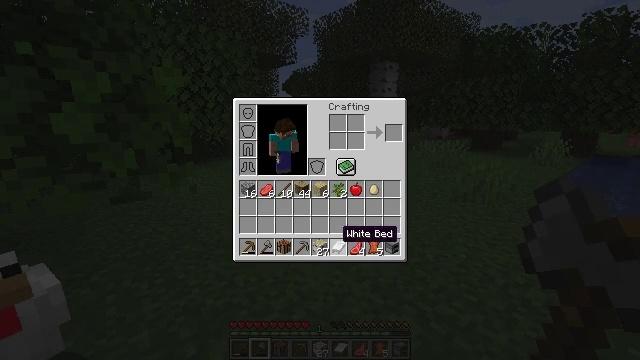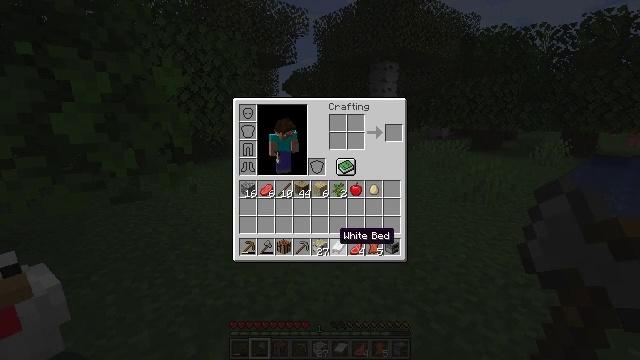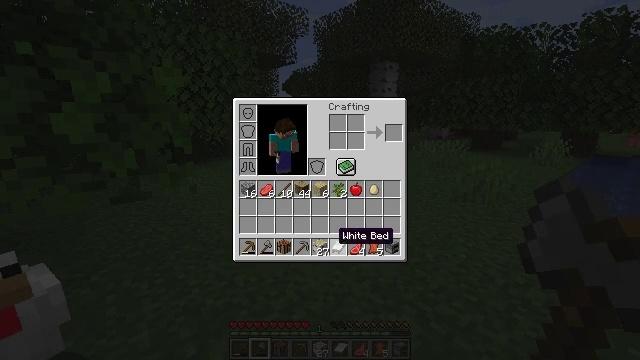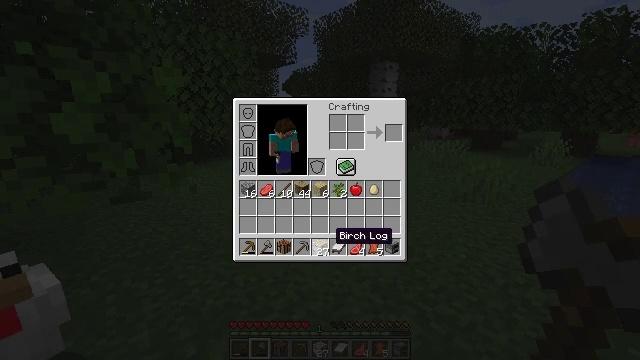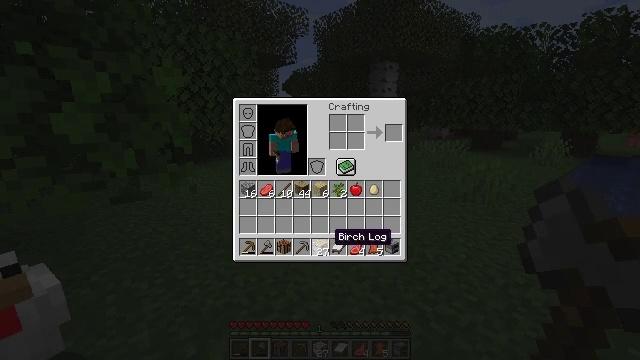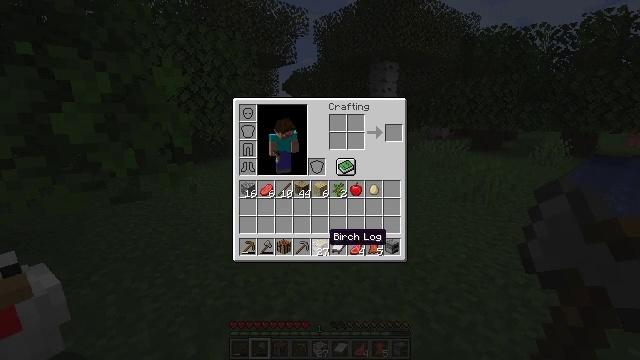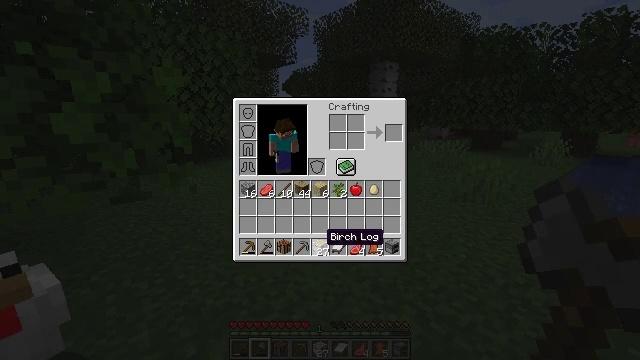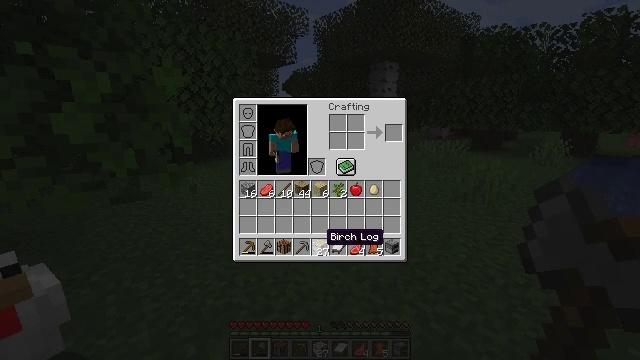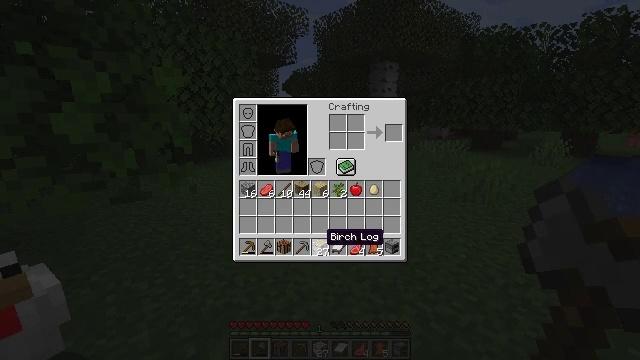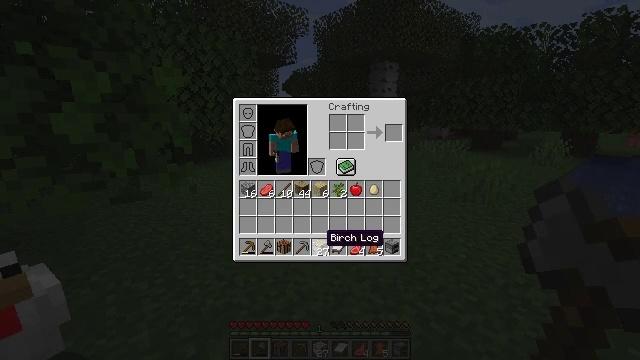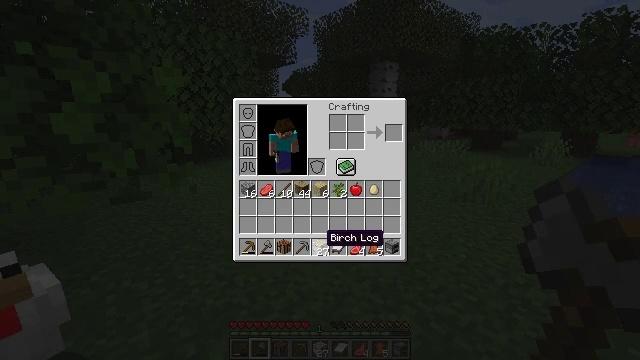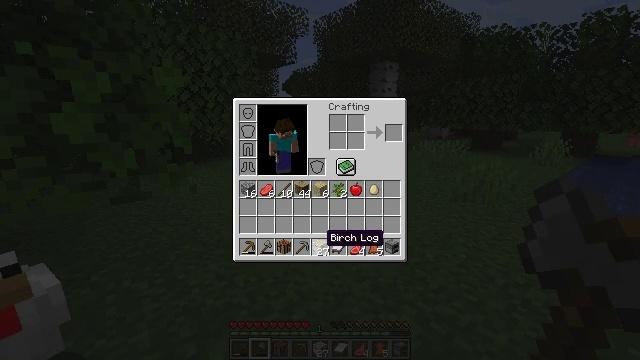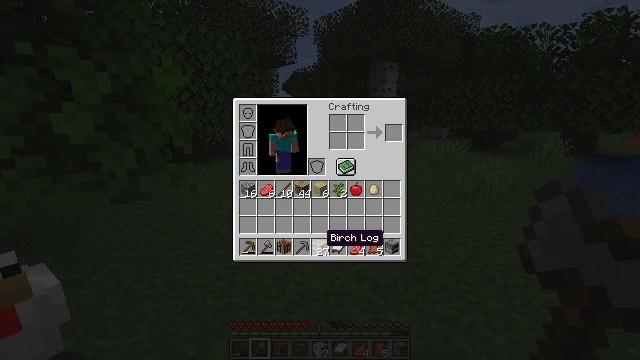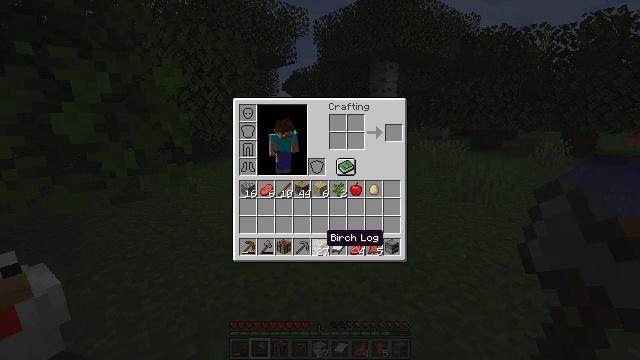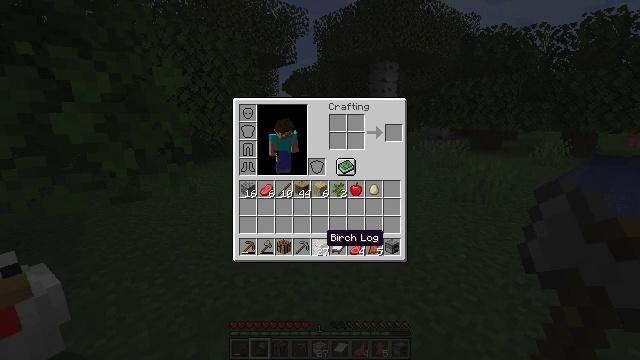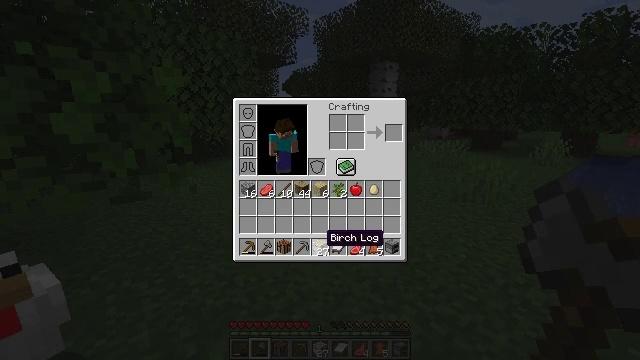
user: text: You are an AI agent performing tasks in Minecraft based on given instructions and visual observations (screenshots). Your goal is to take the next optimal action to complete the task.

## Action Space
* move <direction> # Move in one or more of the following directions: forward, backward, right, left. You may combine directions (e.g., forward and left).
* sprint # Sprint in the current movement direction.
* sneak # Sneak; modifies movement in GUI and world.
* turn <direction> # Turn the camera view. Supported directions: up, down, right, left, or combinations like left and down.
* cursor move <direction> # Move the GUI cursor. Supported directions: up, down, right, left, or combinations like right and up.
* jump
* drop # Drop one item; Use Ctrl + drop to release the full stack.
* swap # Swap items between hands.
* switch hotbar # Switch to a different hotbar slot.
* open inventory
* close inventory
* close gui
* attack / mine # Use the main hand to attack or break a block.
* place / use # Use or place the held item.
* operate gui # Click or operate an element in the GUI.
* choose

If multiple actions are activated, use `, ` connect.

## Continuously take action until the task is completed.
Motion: motion action
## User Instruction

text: Make birch wood in the crafting menu.
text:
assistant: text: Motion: no_op
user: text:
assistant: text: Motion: no_op
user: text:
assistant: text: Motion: no_op
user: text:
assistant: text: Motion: no_op
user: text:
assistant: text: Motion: no_op
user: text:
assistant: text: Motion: no_op
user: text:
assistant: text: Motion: no_op
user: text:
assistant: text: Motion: no_op
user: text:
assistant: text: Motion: no_op
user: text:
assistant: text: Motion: no_op
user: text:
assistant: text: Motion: no_op
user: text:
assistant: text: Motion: no_op
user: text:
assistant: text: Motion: no_op
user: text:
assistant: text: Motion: no_op
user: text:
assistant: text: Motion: no_op
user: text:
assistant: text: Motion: no_op
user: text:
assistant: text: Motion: no_op
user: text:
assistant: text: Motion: no_op
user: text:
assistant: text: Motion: no_op
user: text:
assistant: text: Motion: no_op
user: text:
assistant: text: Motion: no_op
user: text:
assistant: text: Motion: no_op
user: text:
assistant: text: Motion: no_op
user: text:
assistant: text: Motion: no_op
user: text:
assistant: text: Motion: no_op
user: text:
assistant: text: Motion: no_op
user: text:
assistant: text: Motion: no_op
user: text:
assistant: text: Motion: no_op
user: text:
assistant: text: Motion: no_op
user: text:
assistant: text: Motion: no_op